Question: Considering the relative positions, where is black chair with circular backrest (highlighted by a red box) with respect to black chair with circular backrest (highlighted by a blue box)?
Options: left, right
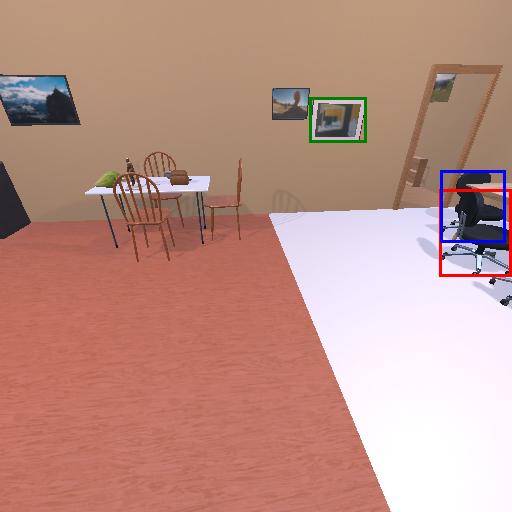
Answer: left